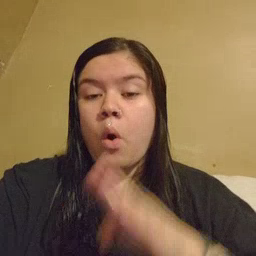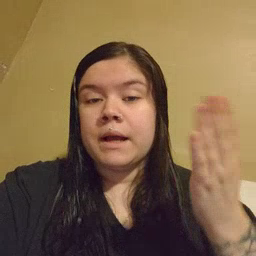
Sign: open